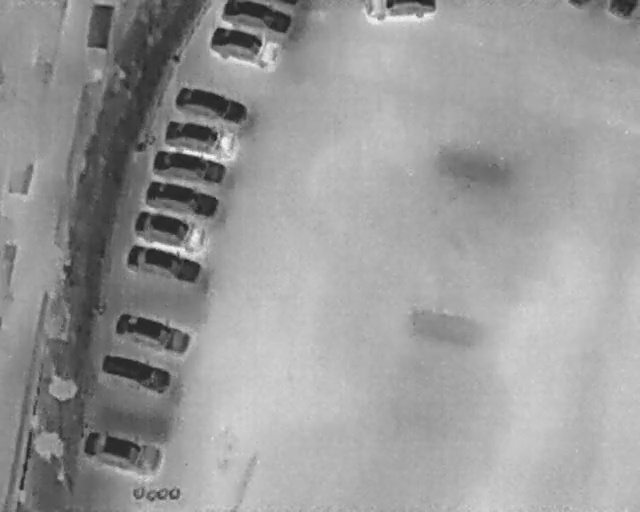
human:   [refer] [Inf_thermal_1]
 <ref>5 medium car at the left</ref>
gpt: <box>[[21, 57, 26, 72, 16], [23, 43, 27, 58, 16], [24, 37, 29, 52, 14], [25, 31, 31, 46, 14], [27, 25, 31, 40, 10]]</box>

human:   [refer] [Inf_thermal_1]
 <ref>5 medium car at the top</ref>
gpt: <box>[[28, 19, 33, 33, 13], [30, 12, 35, 27, 18], [35, 2, 41, 16, 16], [37, -3, 42, 10, 2], [60, -5, 64, 9, 2]]</box>

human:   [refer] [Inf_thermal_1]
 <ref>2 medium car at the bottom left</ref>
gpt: <box>[[16, 79, 21, 96, 12], [18, 65, 23, 80, 14]]</box>